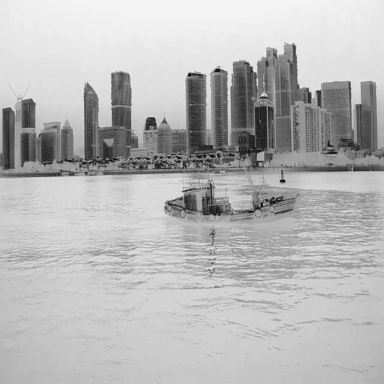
There is a bulk_carrier in the infrared image.